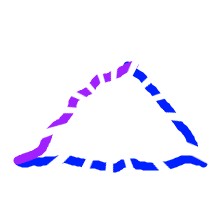
Shape: triangle